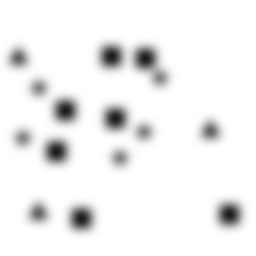
Squares: 7
Triangles: 3
Stars: 5
Total shapes: 15